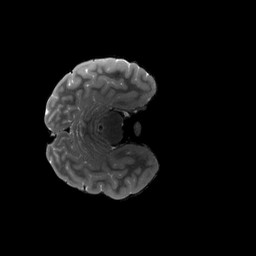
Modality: T2w
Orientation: axial
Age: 20
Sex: female
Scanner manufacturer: siemens
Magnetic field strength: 3 T
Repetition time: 3.2 s
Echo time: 0.564 s